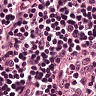
Metastatic tissue present: no